Question: I am using an 'NSTableView' which is connected to a 'NSMenu' in IB.
Now I can right click a selected cell and choose the context menu for the selected item.
This is all fine, however, the TableView can show context menu for items which are not selected:

So now the action applies to the selected item in the list, rather than item that was actually right-clicked: I want to open '6' but eventually '1' is opened in the browser.
This is how I handle the click Event:
'''
- (IBAction)openInBrowserClicked:(id)sender {
Issue *i = self.issuesController.selectedObjects.lastObject;
[[NSWorkspace sharedWorkspace] openURL:i.URL];
}
'''
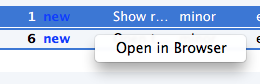
Answer: You can use the table views 'clickedRow' property/method to determine on which row the click was placed. Next get from your data source the object for the clicked row and that is it.